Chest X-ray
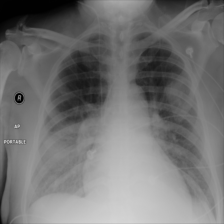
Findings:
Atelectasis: negative
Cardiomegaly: negative
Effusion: negative
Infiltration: positive
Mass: negative
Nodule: negative
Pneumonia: negative
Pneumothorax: negative
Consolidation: negative
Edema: negative
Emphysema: negative
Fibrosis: negative
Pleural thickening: negative
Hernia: negative